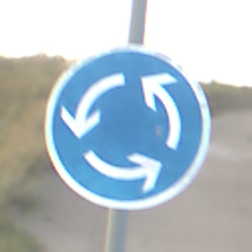
Verkehrszeichen: Kreisverkehr
Umgebung: Outdoor, RoadRail
Tageszeit: SunriseSunset
Wetter: PartlyCloudy
Licht: Natural
Jahreszeit: NotSpecified
Kontrast: MediumContrast